Interaction volume radius: 5 \u00c5
Interaction volume height: 15 \u00c5
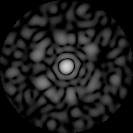
Disorder parameter: 0.7855